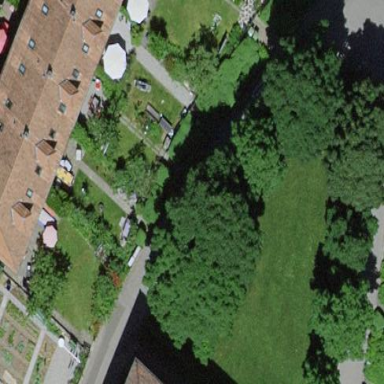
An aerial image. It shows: Grassy area with natural lawn.